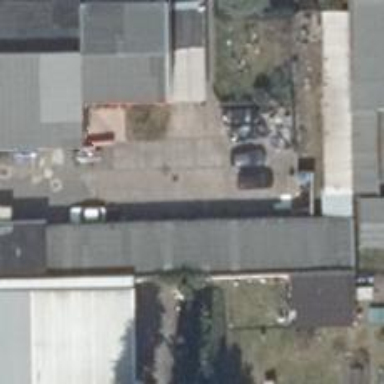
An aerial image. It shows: Commercial building housing car repair shop.